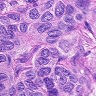
Metastatic tissue present: yes